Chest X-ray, AP view. Patient: 34 years old, sex F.
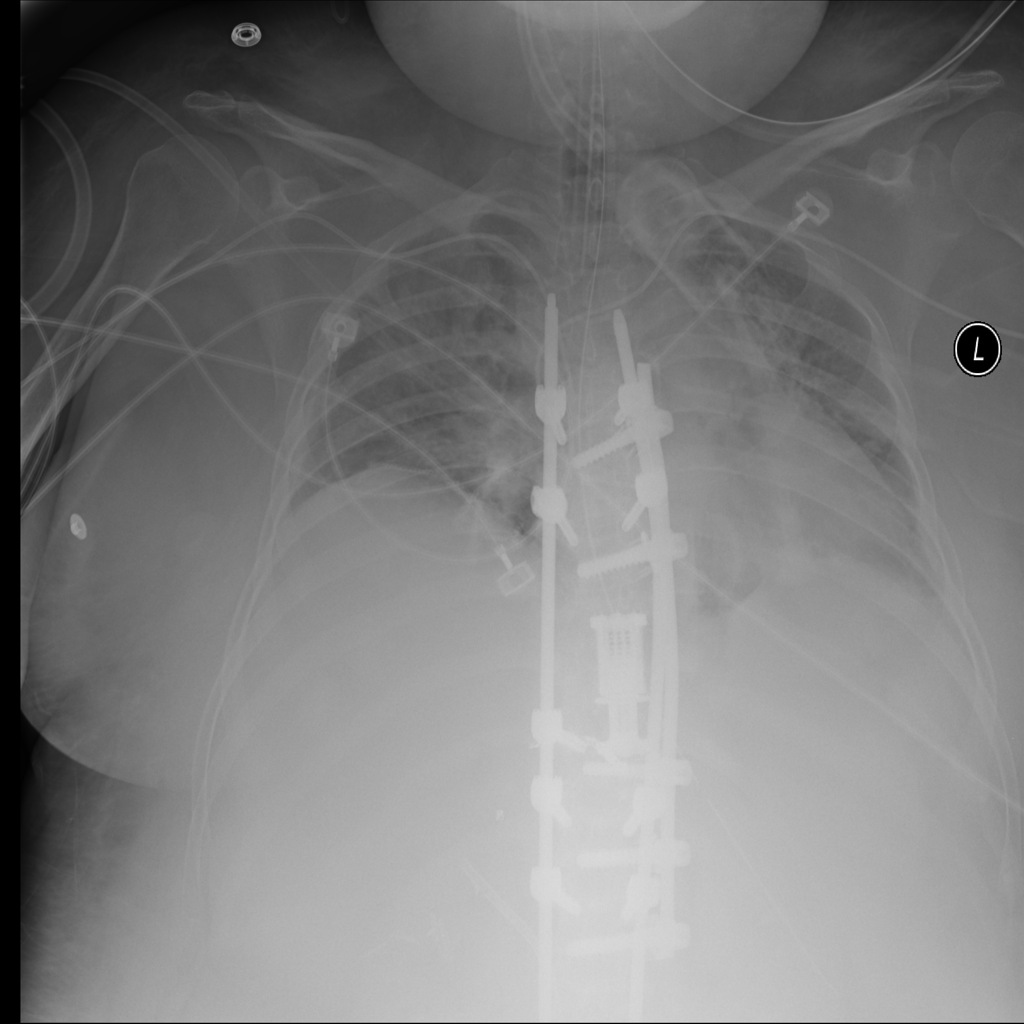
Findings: No Finding